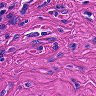
Metastatic tissue present: no